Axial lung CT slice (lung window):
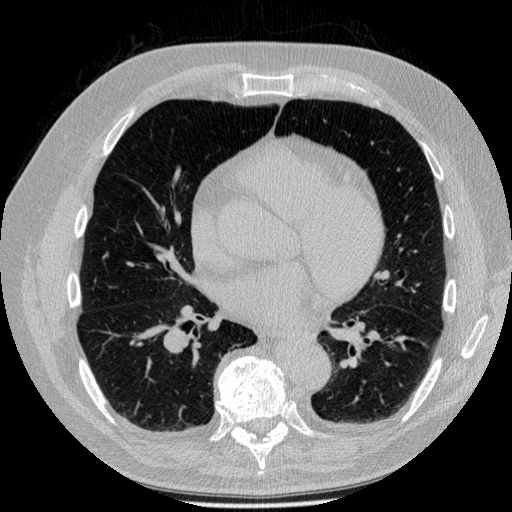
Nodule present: no